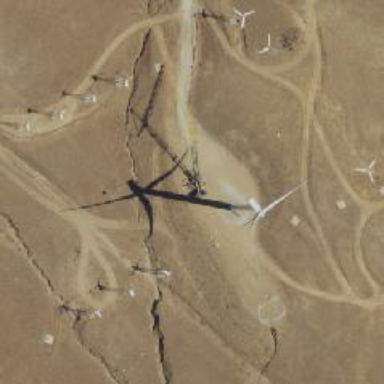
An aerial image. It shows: Wind generator powered by horizontal axis wind turbine.